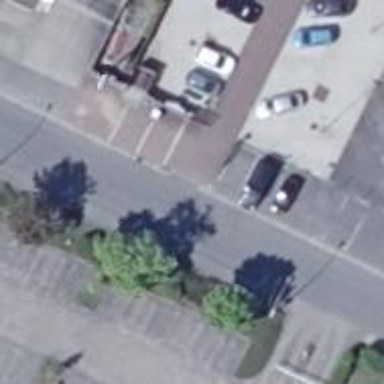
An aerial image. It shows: Road serving as parking aisle.